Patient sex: M
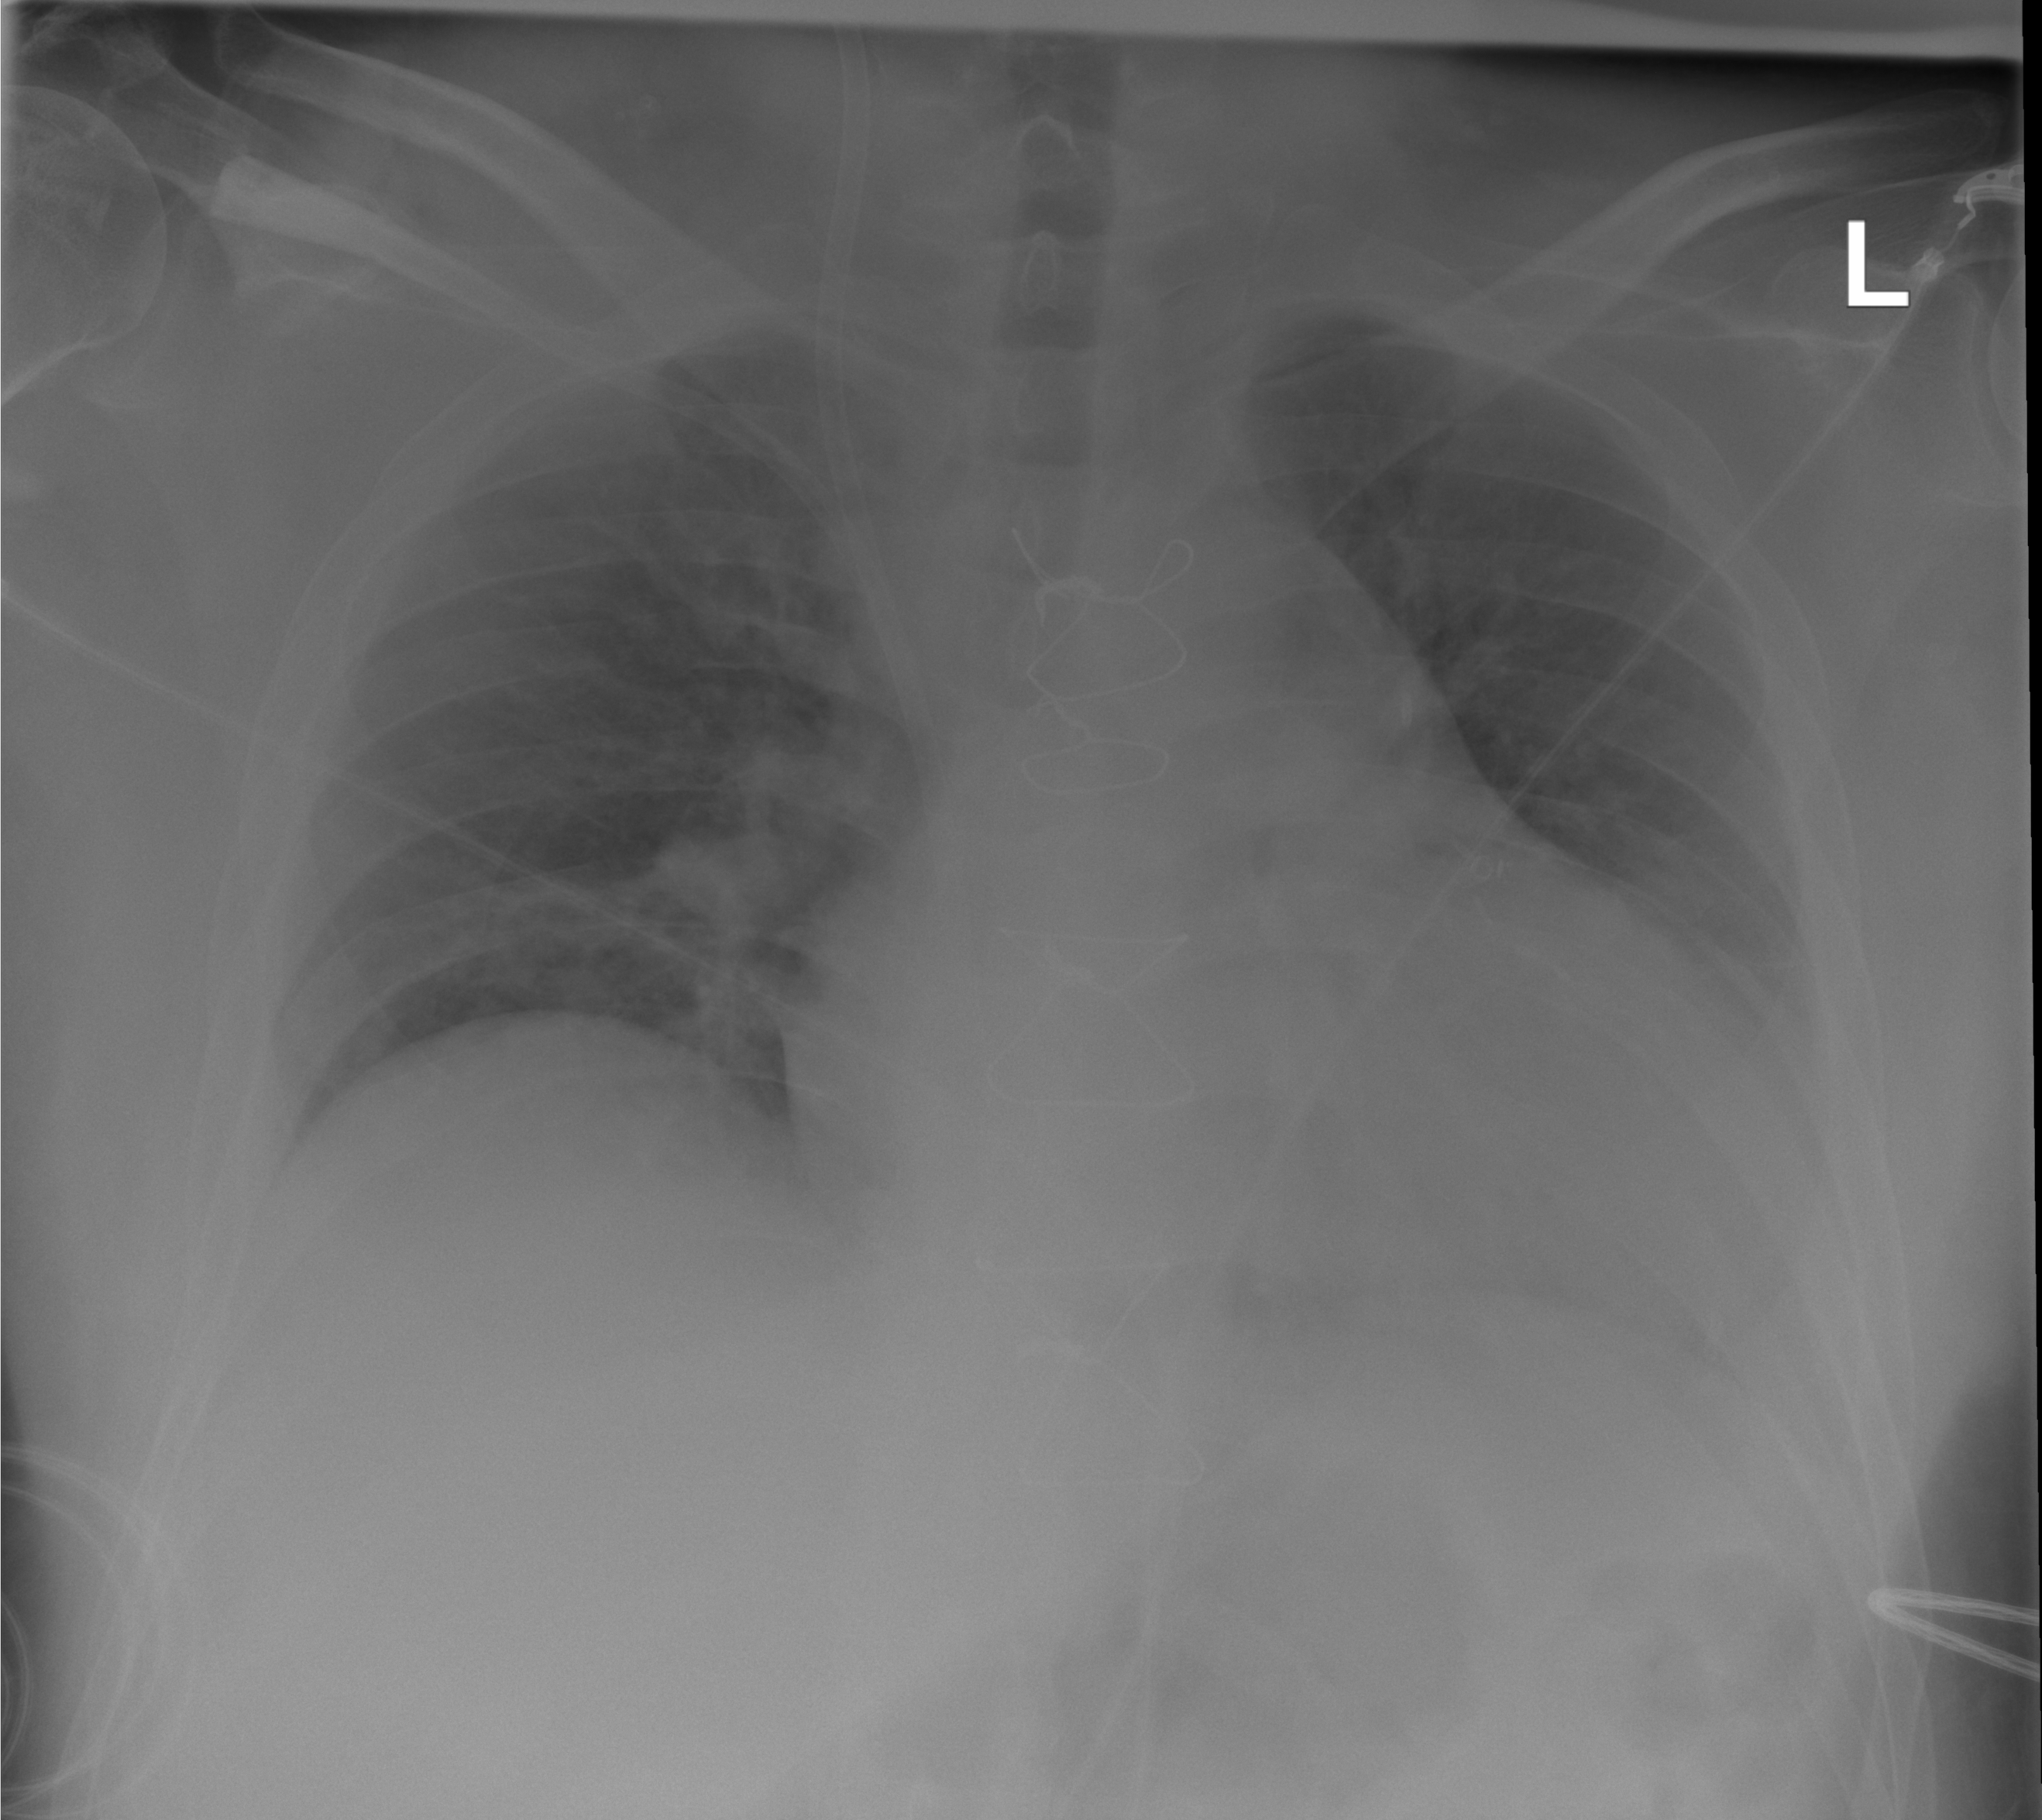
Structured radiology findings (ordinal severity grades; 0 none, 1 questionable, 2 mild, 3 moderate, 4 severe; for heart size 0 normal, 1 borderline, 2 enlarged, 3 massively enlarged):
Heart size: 2
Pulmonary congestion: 2
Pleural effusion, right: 0
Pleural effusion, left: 0
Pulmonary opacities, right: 0
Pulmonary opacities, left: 0
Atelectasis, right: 0
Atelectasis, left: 0